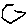
Label: hexagon